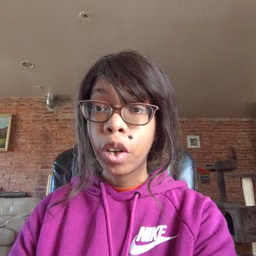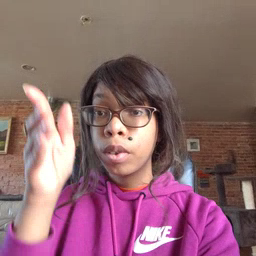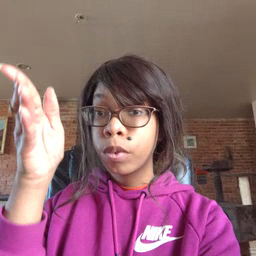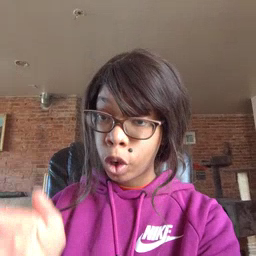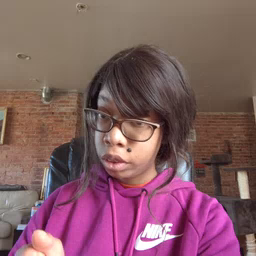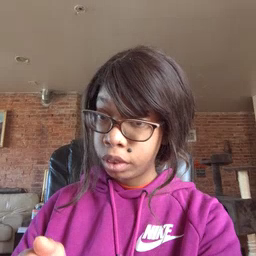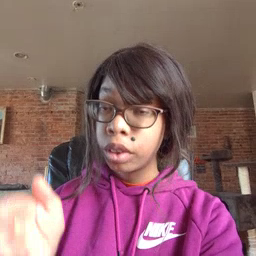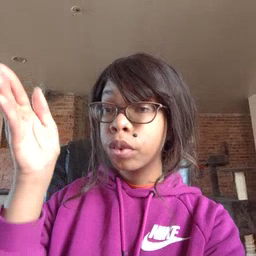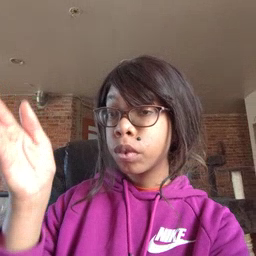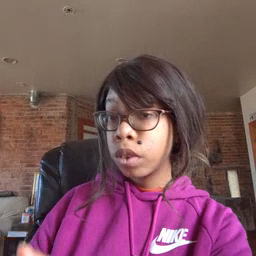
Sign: person